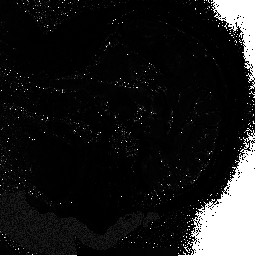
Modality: T2starmap
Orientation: sagittal
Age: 42
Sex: male
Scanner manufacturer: siemens
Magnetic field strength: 3 T
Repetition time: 0.043 s
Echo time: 0.00184 s